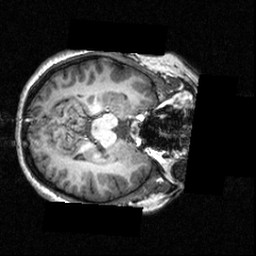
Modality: T1w
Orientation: axial
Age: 18
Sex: female
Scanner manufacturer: siemens
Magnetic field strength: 3.951 T
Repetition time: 1.5 s
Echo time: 0.00335 s